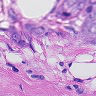
Metastatic tissue present: yes